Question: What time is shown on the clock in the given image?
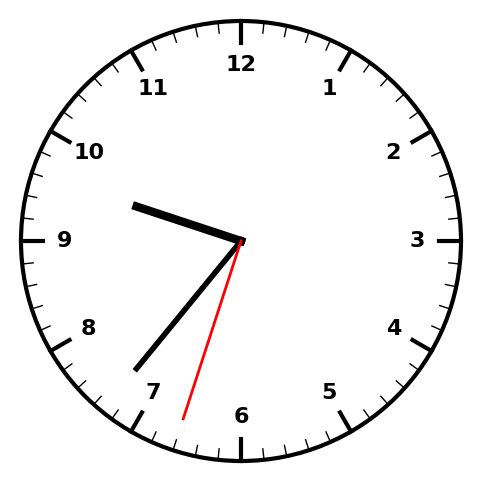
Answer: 09:36:33